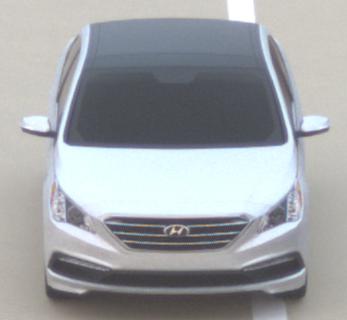
Make: Hyundai
Model: Sonata
Detailed model: Gen. 7
Model produced from: 2015
Model produced until: 2017
Doors: 4
Color: white
Road condition: dry road
Daytime: sunrise or sunset
Contrast: low contrast